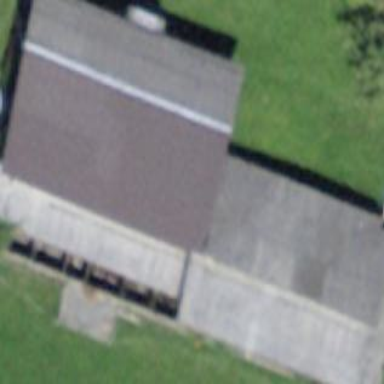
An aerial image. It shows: Sty building.